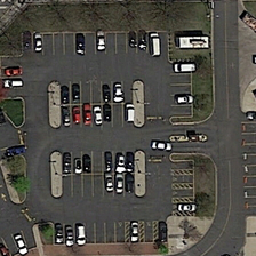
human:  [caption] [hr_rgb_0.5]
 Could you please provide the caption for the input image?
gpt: There are many cars in the park.

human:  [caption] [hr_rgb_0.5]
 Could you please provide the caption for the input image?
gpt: There are many different cars in the park.

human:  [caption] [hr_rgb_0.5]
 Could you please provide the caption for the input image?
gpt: There are many different cars in the park.

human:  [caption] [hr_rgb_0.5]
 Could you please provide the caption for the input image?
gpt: There are many different cars in the park.

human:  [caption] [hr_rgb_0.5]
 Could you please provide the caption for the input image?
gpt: There are many different cars in the park.